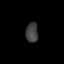
Tissue: lung
Cell type: Endothelial cells
Senescence score: 0.6683
Nuclear area (px): 242
Mean DAPI intensity: 63.554